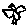
Label: bird